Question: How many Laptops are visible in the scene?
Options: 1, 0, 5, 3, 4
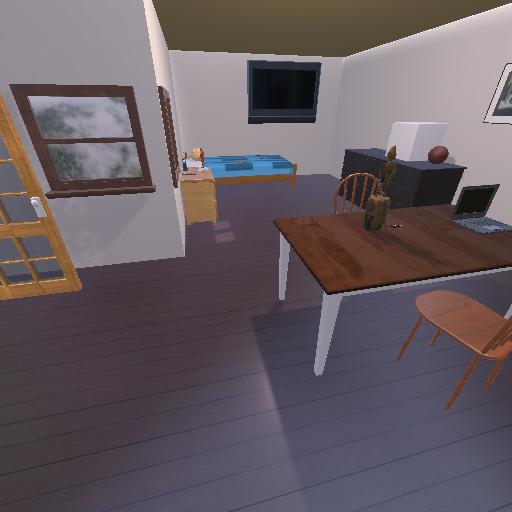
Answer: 1